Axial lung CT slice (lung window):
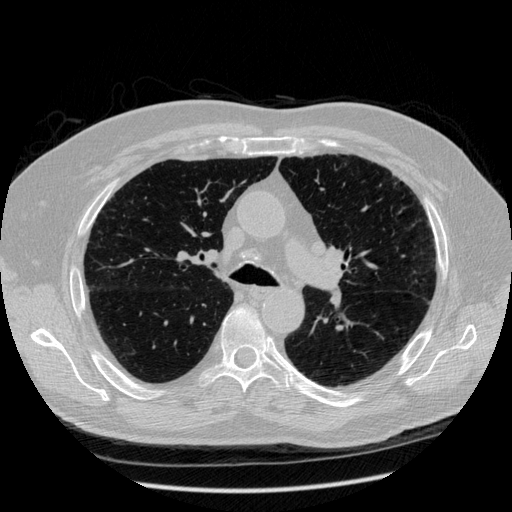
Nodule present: no